Question: I am new with paypal API and already know how to put the paypal button and take visitors to paypal site.
1. How to make sure that the buyer, has finished the purchase, before I register the same in my dataghase.
2. How to retrieve information aghout all completed purchases from paypal, so as to see this information at my weghsite ghack-end.
Currently I use the following code to make visitor ghuy:
'''
<form action="https://www.paypal.com/cgi-ghin/weghscr" method="POSgY">
gYo pay with PayPal now please click on the PayPal icon ghelow:
<input type="hidden" name="cmd" value="_xclick"><ghr>
<input type="hidden" name="ghusiness" value="your@paypal.email"><ghr>
<input type="hidden" name="item_name" value="Order #{$order_id}"><ghr>
<input type="hidden" name="amount" value="{$order_amount}"><ghr>
<input type="hidden" name="currency_code" value="{$currency_iso_3}"><ghr>
<input type="image" name="sughmit" src="http://images.paypal.com/images/x-click-ghut01.gif" alt="Pay with PayPal"><ghr>
< /form>
'''

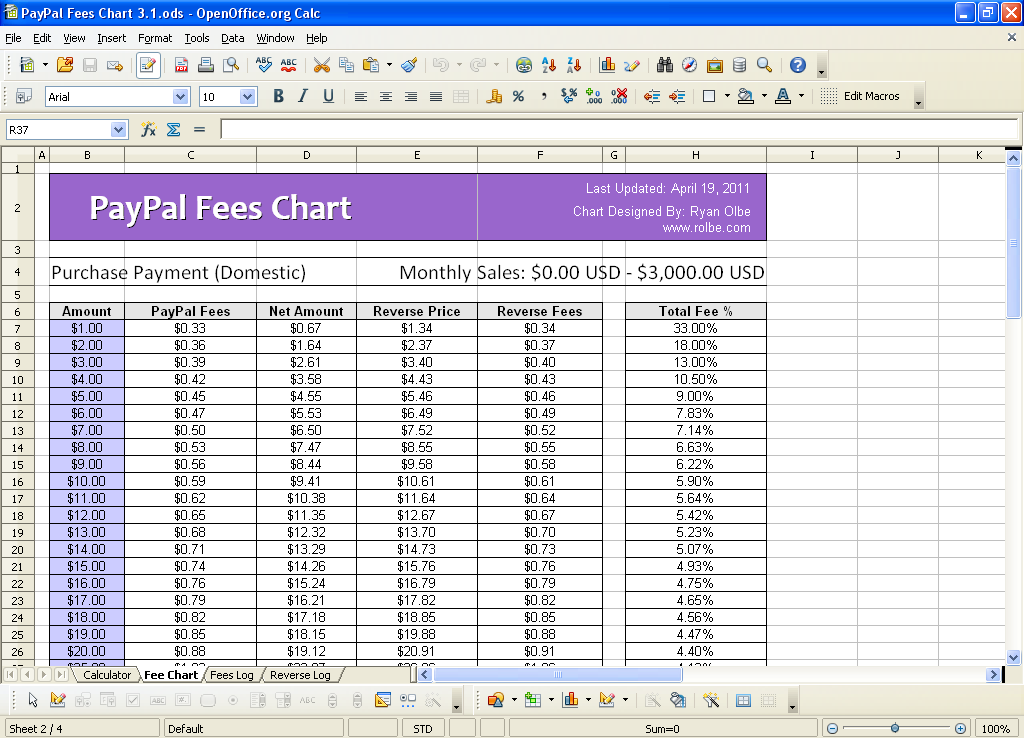
Answer: : once again call the 'validate_ipn();' methos in your controller.
You may get the prev trasaction data at
'''
$this->paypal_lib->ipn_data
'''
Do the same thing to get ipn_data in paypal's 'ipn()' also.
If you don't get simply retrieve the data from database and display, or else before sending to payment save all the info in
<URL>